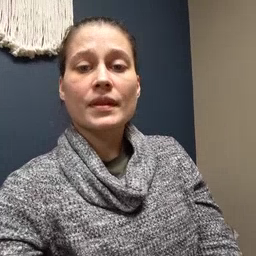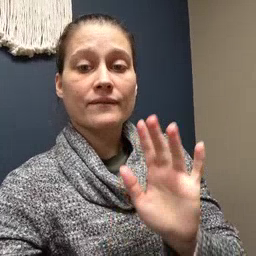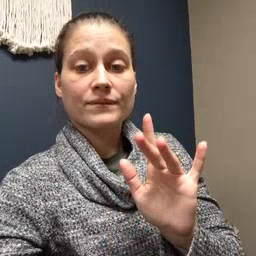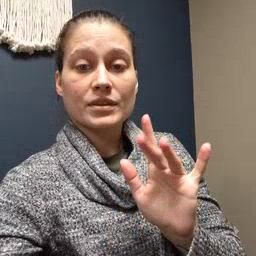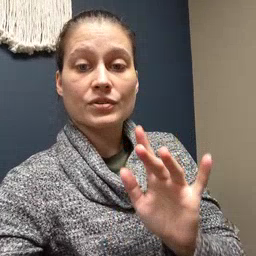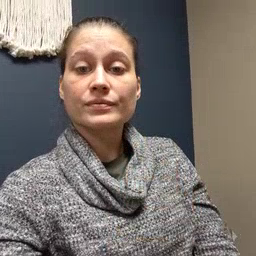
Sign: finger